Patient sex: M
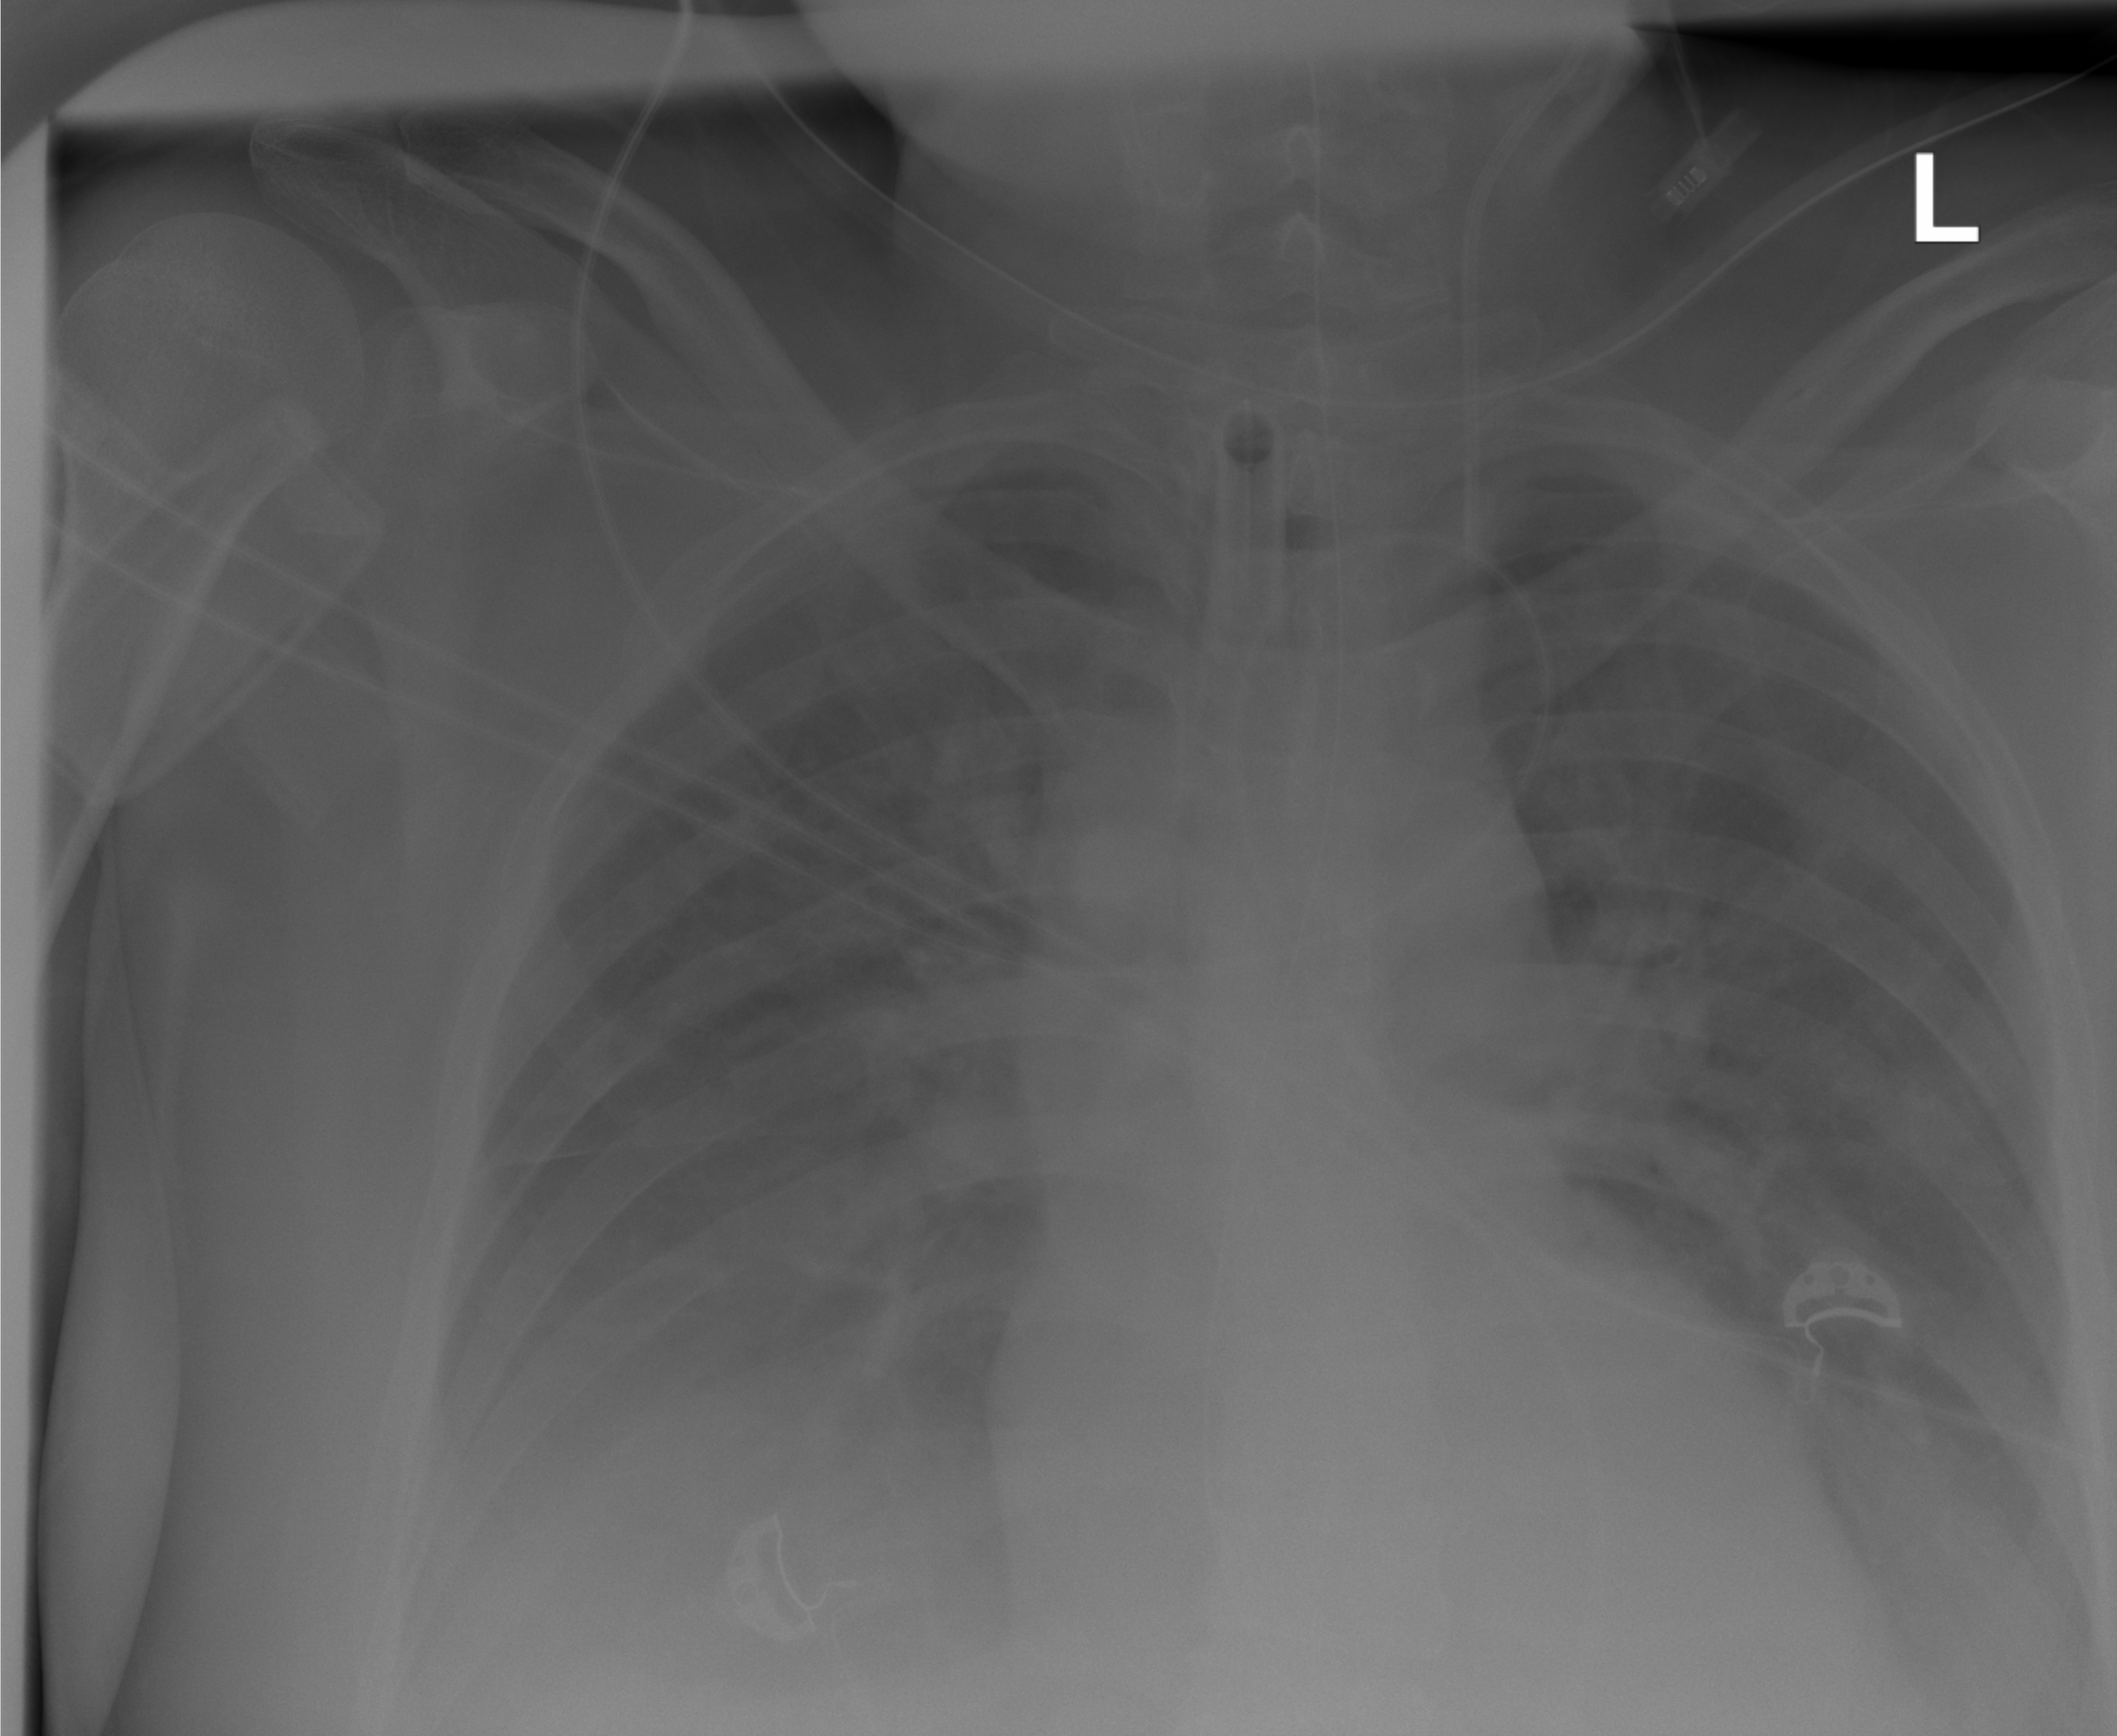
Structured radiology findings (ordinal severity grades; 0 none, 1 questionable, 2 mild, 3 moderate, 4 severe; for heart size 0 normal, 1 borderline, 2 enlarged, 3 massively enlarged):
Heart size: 0
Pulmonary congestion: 2
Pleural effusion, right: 2
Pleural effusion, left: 2
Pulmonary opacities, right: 0
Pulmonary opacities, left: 0
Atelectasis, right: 2
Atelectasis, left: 2